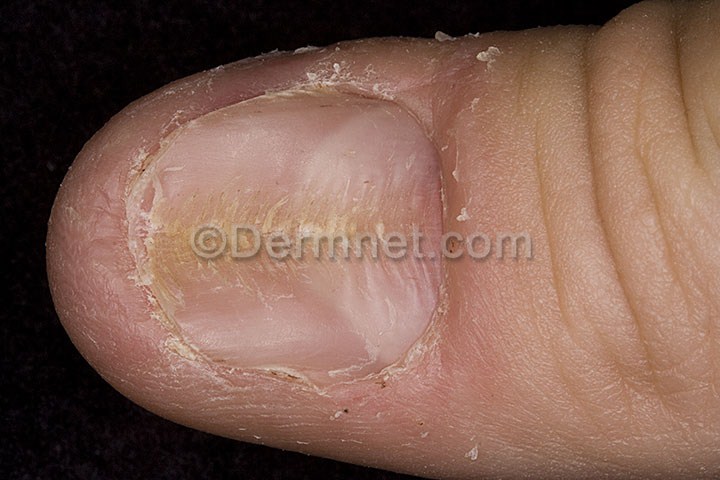
Disease: Nail Fungus and other Nail Disease